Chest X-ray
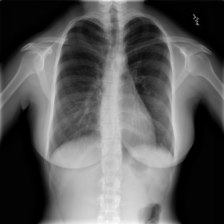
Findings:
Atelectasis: negative
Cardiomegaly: negative
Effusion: negative
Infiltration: negative
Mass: negative
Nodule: negative
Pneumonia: negative
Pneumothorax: negative
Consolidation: negative
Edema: negative
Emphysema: negative
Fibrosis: negative
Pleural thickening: negative
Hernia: negative